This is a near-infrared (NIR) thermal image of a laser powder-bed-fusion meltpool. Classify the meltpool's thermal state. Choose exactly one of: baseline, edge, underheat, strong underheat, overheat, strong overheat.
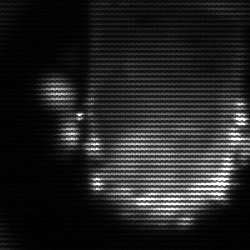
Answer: baseline